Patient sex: F
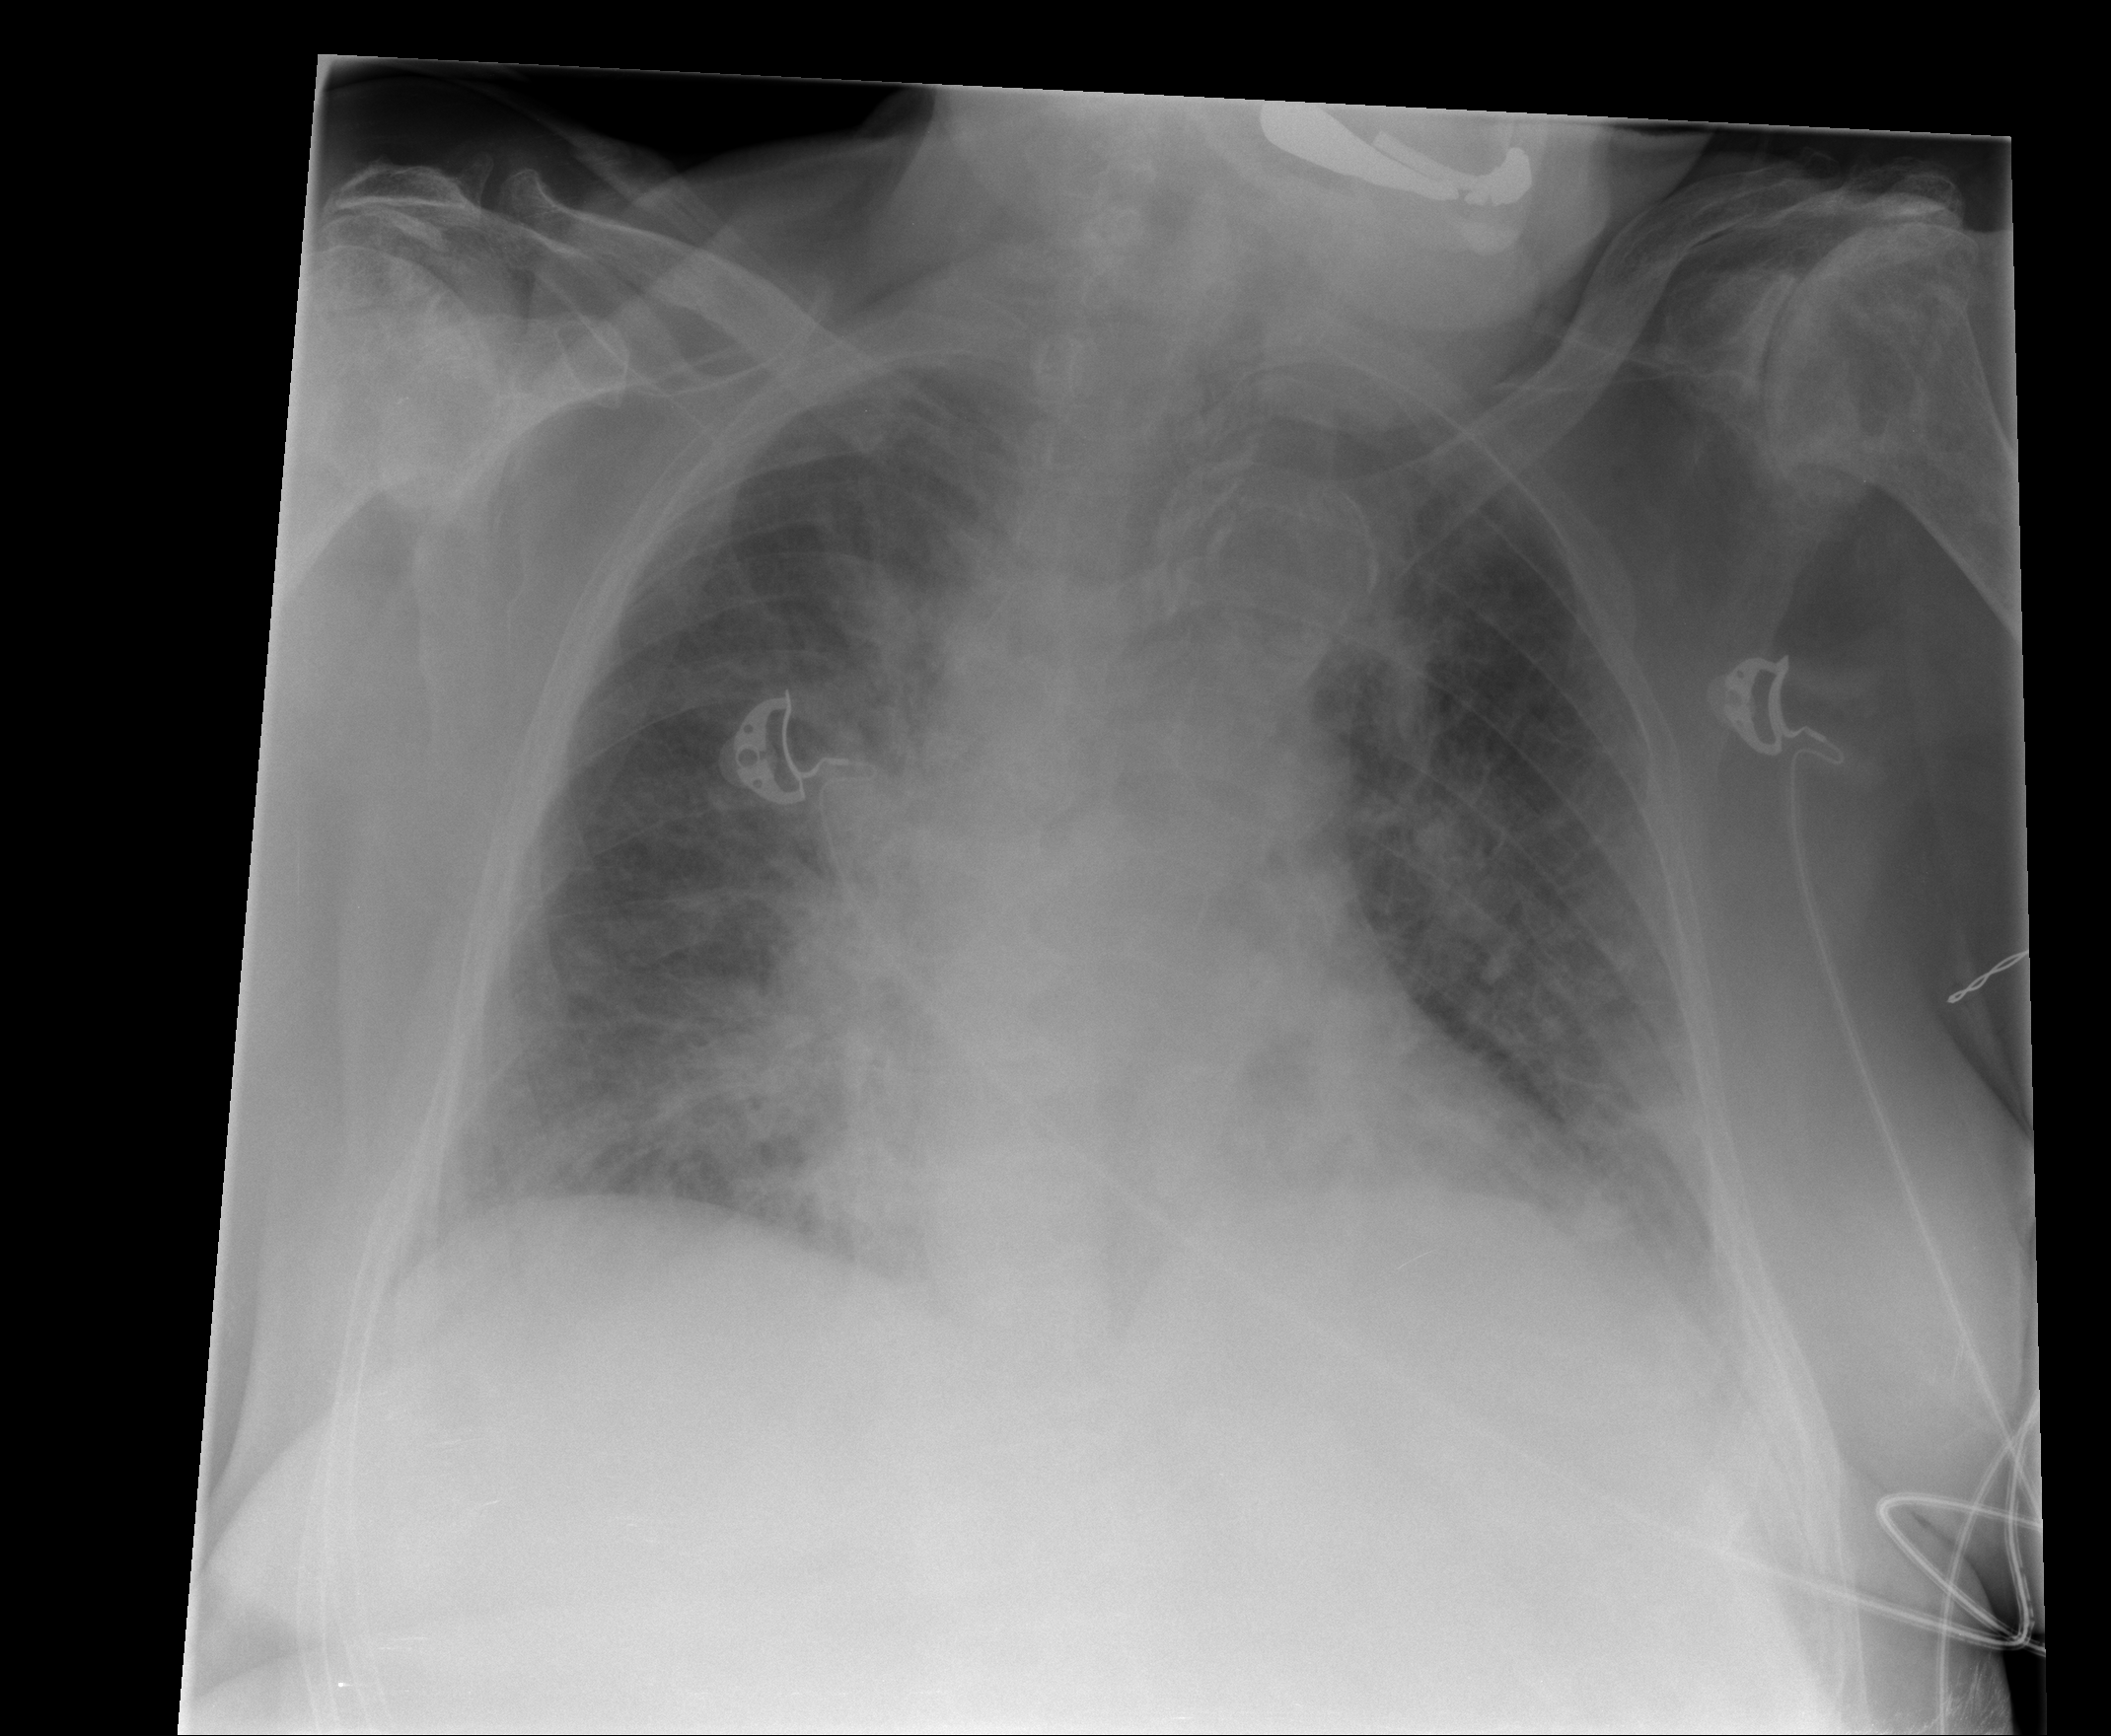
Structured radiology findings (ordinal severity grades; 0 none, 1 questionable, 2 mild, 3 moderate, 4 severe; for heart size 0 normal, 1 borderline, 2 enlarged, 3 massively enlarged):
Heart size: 1
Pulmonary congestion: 3
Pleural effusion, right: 2
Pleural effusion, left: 2
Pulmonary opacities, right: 2
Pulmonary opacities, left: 2
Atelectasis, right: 2
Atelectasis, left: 2